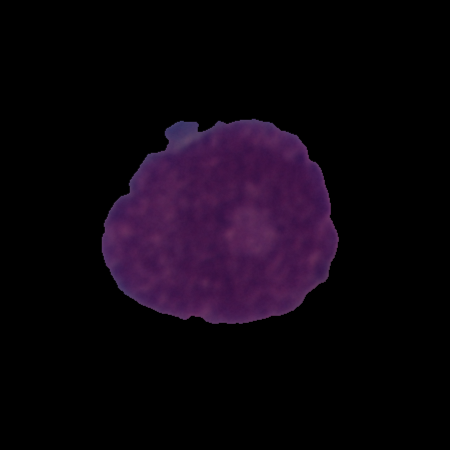
Label: cancer